Question: I'm a noob in HTML and coding in general so this might look bad, sorry about that. I'd like to have a thick border under my picture where my text would be ON the border, kinda like this :

Here is what I have, I managed to get the text inside the border but I can't get it to do what I want...
'''
.img {
width: 420px;
border-radius: 5px;
border-width: 5px;
border-style: solid;
border-color: blue;
margin: auto;
}
'''
'''
<div class="img">
<img src="https://upload.wikimedia.org/wikipedia/commons/b/b7/White-tailed_deer.jpg" style="width: 420px;">
<p style="text-align: center"> Picture of a deer </p>
</div>
'''
I searched a lot on this site, I looked at some guides about borders but I didn't found how to solve this particular problem. Maybe there is a precise term for this that could've helped me to find better results and I'm sorry if that's the case.
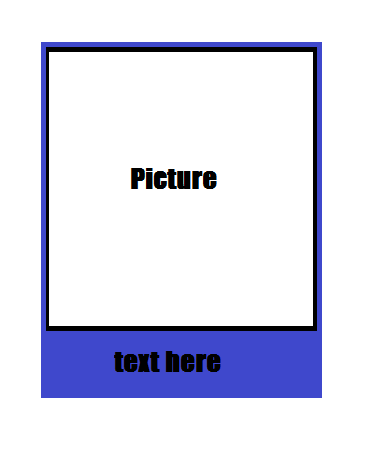
Answer: Simply add a background:
'''
.img {
width: 420px;
border-radius: 5px;
border-width: 5px;
border-style: solid;
border-color: blue;
margin: auto;
background:blue;
}
'''
'''
<div class="img margin">
<img src="https://upload.wikimedia.org/wikipedia/commons/b/b7/White-tailed_deer.jpg" style="width: 420px;">
<p style="text-align: center"> Picture of a deer </p>
</div>
'''
Or if you want to work with border, make the bottom one bigger and use negative margin on text so that it goes above the border:
'''
.img {
width: 420px;
border-radius: 5px;
border-width: 5px;
border-bottom-width:50px;
border-style: solid;
border-color: blue;
margin: auto;
}
p {
margin-bottom:-40px;
}
'''
'''
<div class="img margin">
<img src="https://upload.wikimedia.org/wikipedia/commons/b/b7/White-tailed_deer.jpg" style="width: 420px;">
<p style="text-align: center"> Picture of a deer </p>
</div>
'''